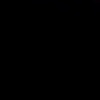
Label: space